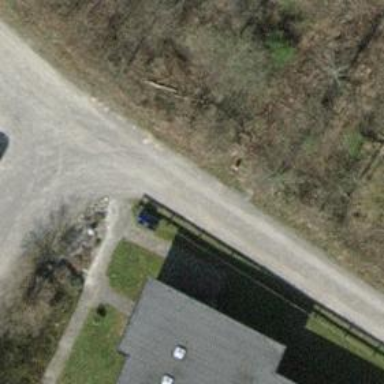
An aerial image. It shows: Residential road with compacted surface.